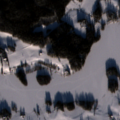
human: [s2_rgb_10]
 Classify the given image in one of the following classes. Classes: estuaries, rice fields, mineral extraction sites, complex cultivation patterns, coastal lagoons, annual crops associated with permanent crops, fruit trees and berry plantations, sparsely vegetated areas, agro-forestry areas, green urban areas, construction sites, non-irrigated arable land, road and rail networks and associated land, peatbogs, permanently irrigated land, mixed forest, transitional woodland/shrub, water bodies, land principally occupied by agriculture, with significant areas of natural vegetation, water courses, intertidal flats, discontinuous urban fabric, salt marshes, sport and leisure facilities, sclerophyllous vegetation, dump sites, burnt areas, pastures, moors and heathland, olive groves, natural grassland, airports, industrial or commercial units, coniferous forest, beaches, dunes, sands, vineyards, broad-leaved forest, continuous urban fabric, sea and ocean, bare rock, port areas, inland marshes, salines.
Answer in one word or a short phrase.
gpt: non-irrigated arable land, land principally occupied by agriculture, with significant areas of natural vegetation, coniferous forest, water bodies